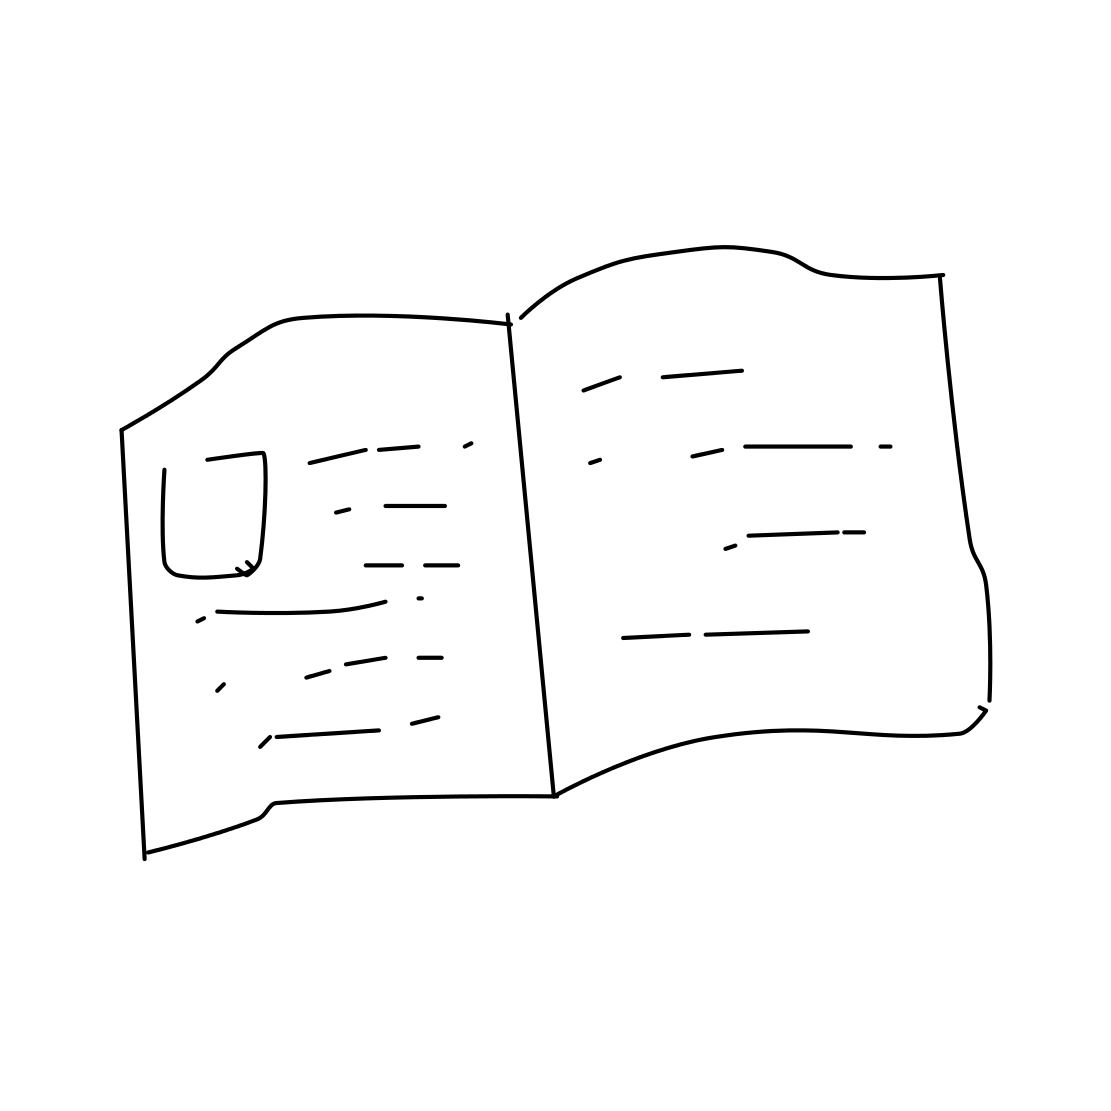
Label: book